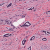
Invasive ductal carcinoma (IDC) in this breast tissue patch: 1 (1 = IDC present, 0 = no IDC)